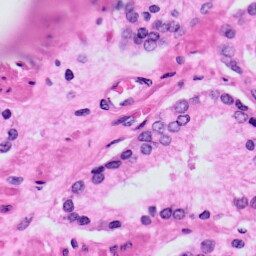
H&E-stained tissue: Prostate